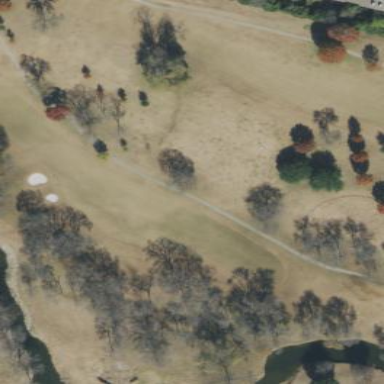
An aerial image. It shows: Picturesque scene of golf course with lateral water hazard.